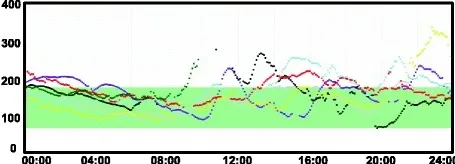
CGMS tracings taken over 1 week after initiation of everolimus. Each color represents an individual day.
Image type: chart (chart)